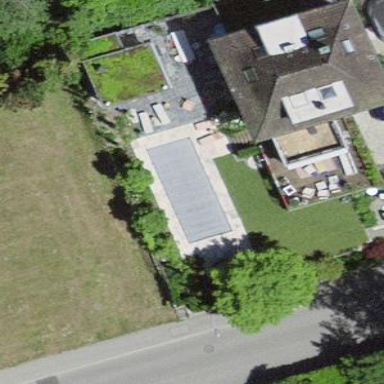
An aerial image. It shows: Swimming pool located in leisure land.